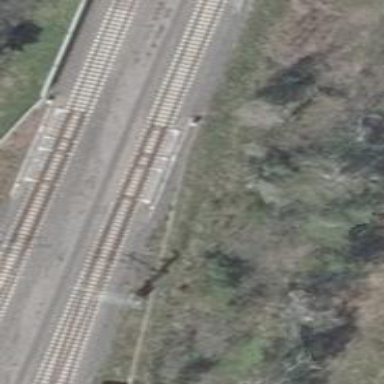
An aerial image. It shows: Railway switch.